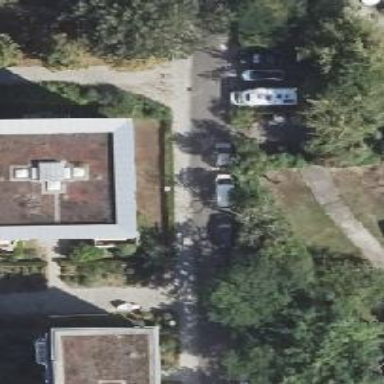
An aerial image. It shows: View of apartment building.